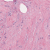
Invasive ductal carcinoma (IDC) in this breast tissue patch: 0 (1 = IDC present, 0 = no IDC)